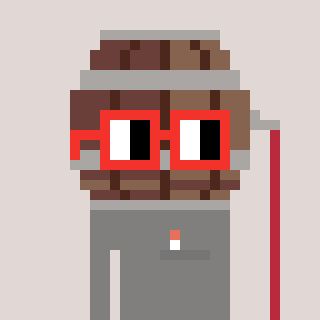
a pixel art character with square red glasses, a wine barrel-shaped head and a bluegrey-colored body on a warm background